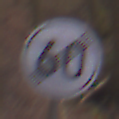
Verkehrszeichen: EndeGeschwindigkeit60
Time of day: Midday
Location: Outdoor (Nature)
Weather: Overcast
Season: Autumn
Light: Natural